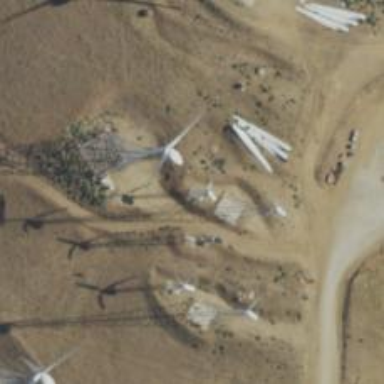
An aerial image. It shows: Wind power generator with wind turbines.